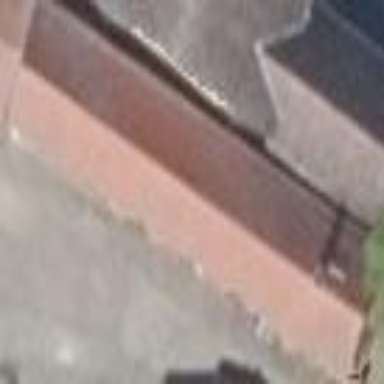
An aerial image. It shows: Red gabled roof made of roof tiles on farm auxiliary building.